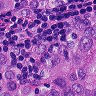
Metastatic tissue present: yes